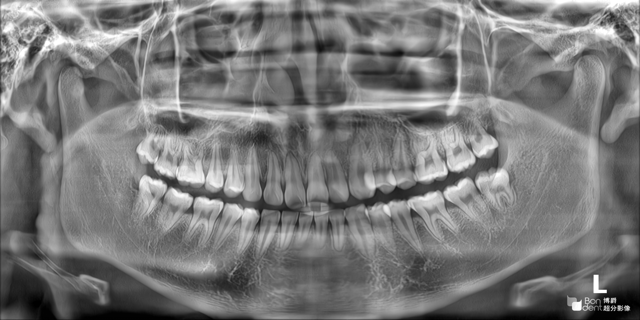
adult